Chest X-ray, PA view. Patient: 51 years old, sex M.
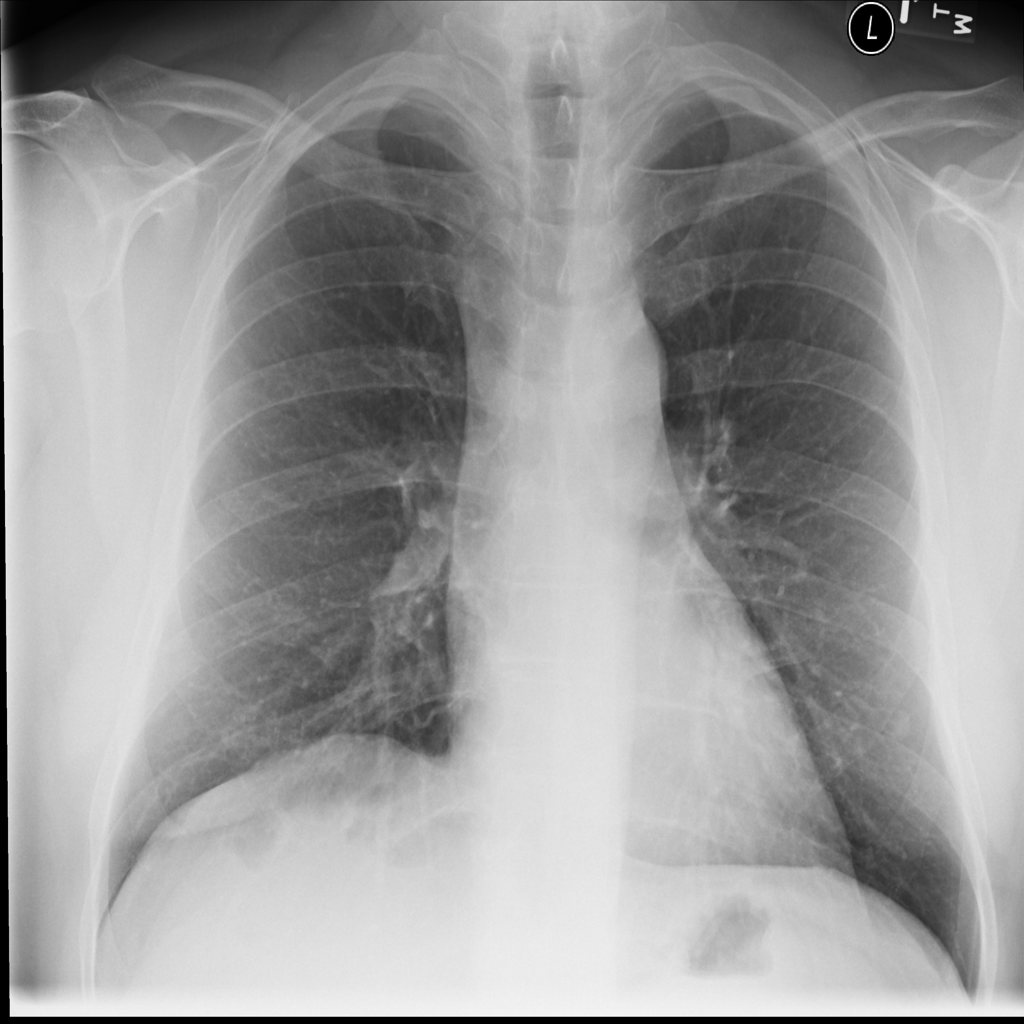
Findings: Pleural_Thickening